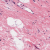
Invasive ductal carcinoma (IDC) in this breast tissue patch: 0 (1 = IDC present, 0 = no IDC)